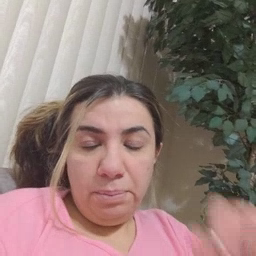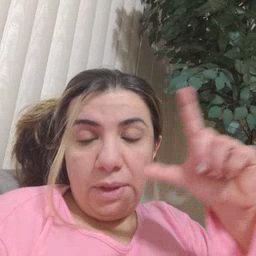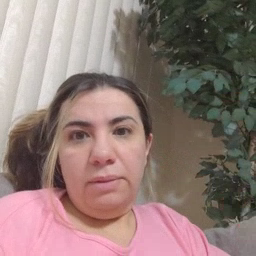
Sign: awake